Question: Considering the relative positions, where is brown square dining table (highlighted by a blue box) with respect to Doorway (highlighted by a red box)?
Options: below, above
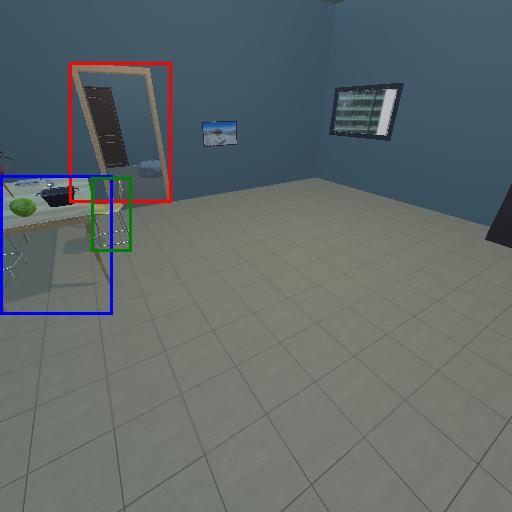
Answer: below